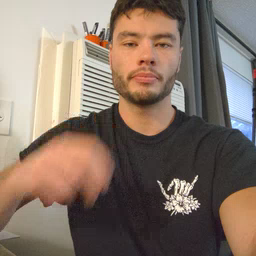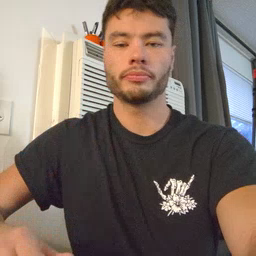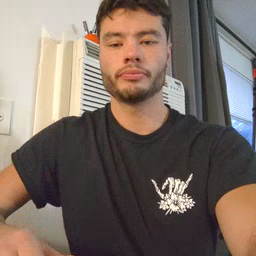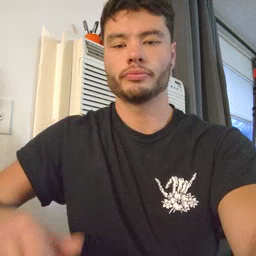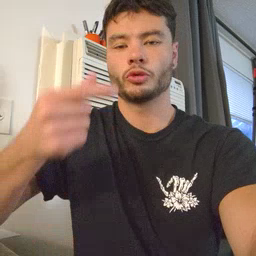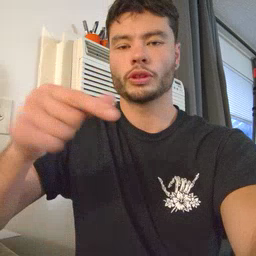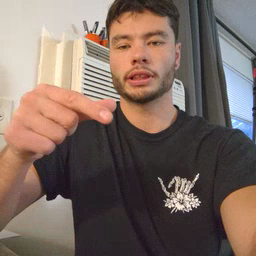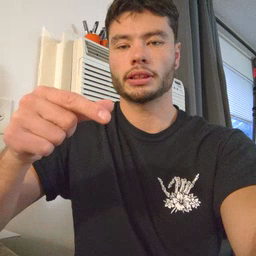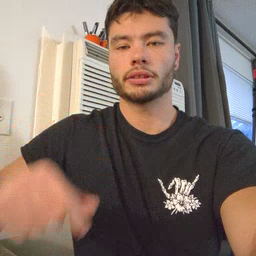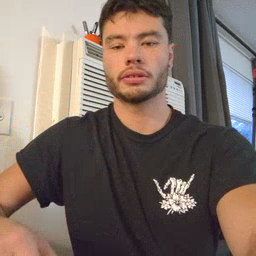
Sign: green